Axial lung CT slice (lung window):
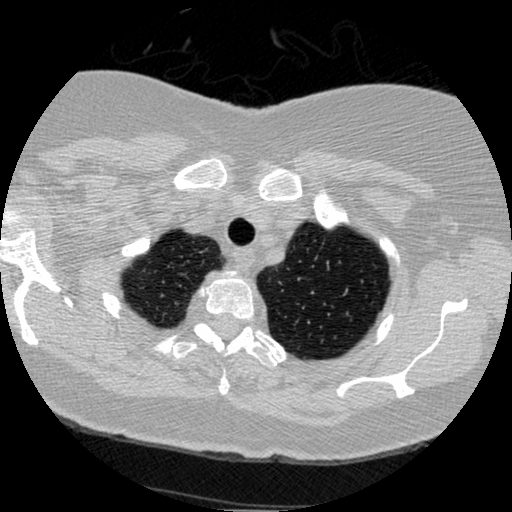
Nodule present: no